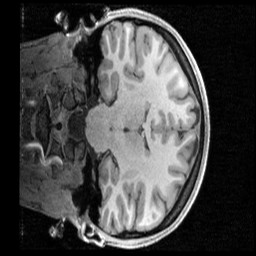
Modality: T1w
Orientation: coronal
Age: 19
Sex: female
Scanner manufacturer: siemens
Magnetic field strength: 3 T
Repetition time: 2.4 s
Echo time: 0.00231 s